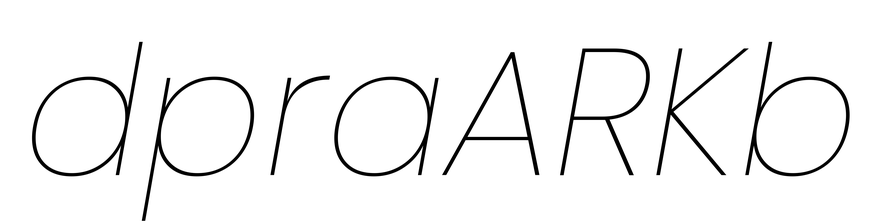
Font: Poppins-ThinItalic